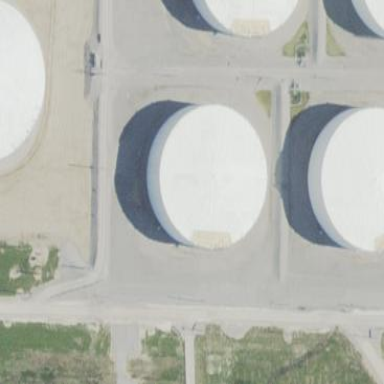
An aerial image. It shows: Storage tank building.